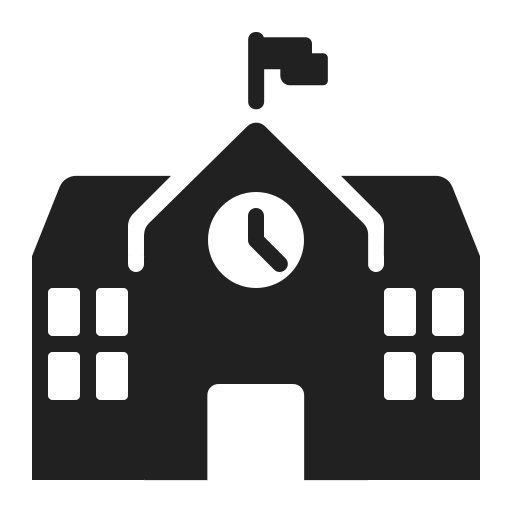
school high contrast